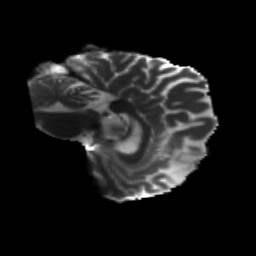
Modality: T2w
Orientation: sagittal
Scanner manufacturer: siemens
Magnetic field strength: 3 T
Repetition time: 8.8 s
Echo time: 0.085 s